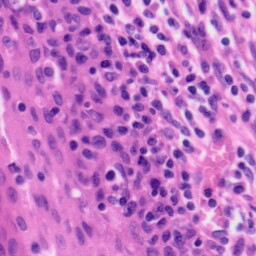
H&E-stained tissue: Tonsil